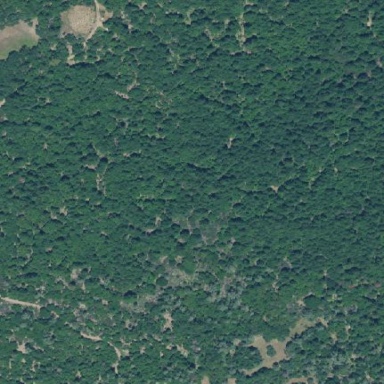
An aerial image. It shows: Forest area.